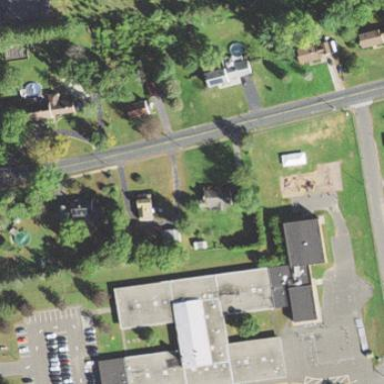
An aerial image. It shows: School.